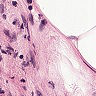
Metastatic tissue present: yes